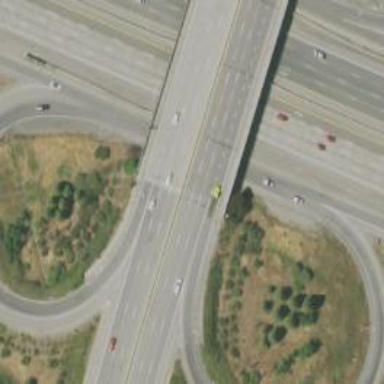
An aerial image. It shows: This image shows trunk highway that functions as expressway.